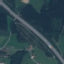
Land use / land cover: Highway